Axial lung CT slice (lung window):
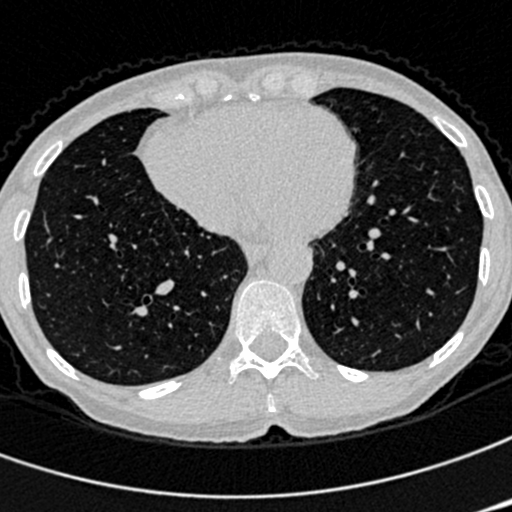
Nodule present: no